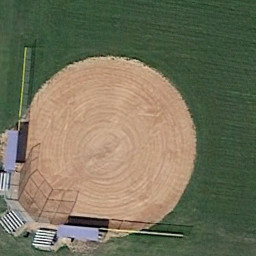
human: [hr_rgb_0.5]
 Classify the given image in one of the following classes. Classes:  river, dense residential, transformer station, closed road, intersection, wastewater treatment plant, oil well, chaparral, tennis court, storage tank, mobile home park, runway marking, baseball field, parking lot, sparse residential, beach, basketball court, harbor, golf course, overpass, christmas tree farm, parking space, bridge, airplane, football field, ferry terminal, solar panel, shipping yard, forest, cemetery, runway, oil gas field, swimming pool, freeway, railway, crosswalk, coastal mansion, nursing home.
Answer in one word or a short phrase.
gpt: baseball field